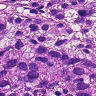
Metastatic tissue present: yes